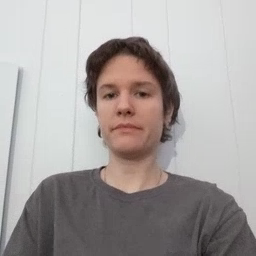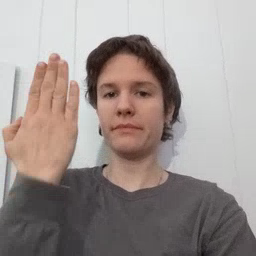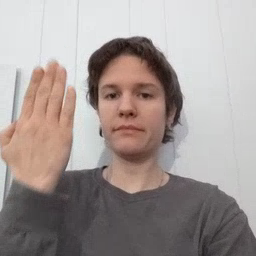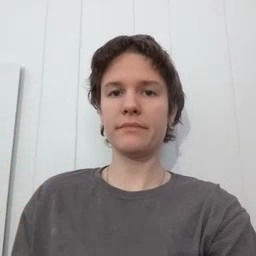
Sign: morning